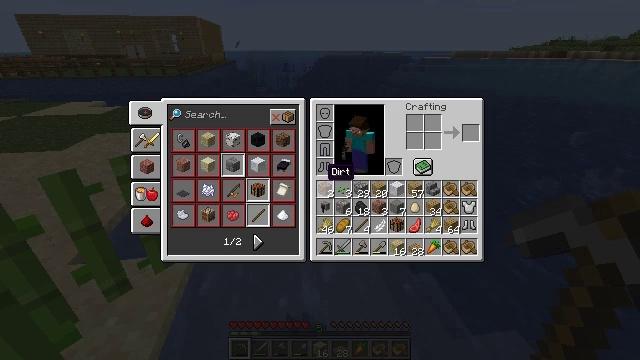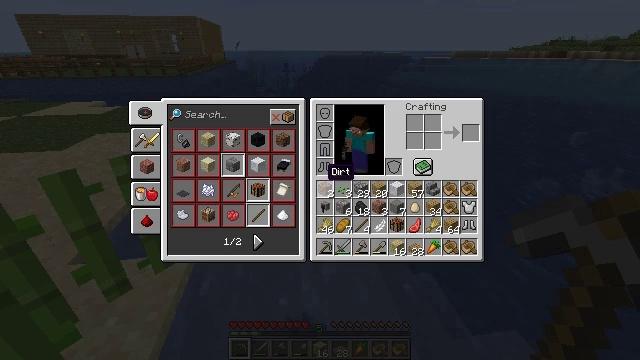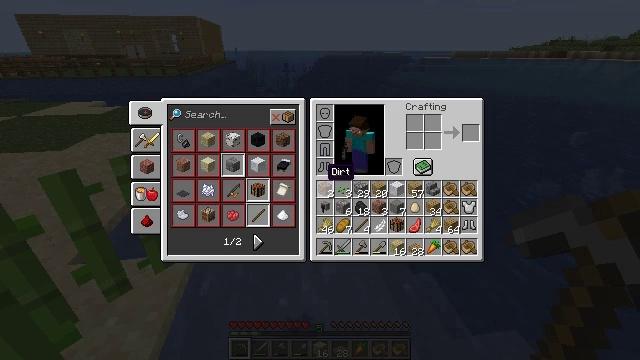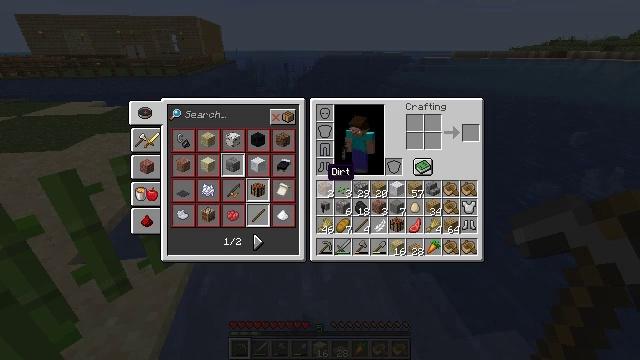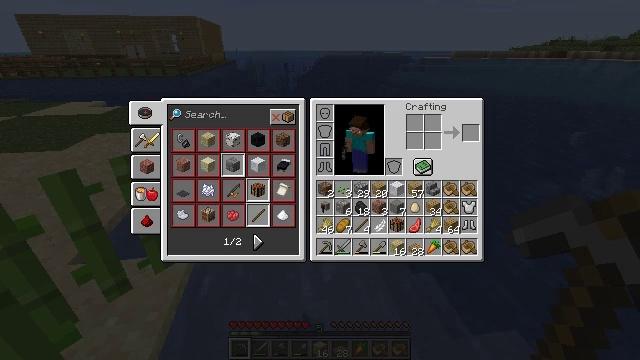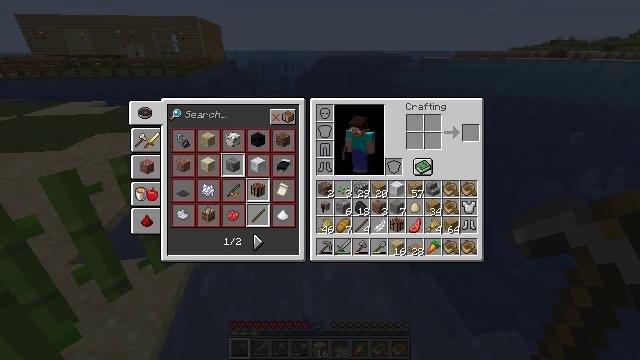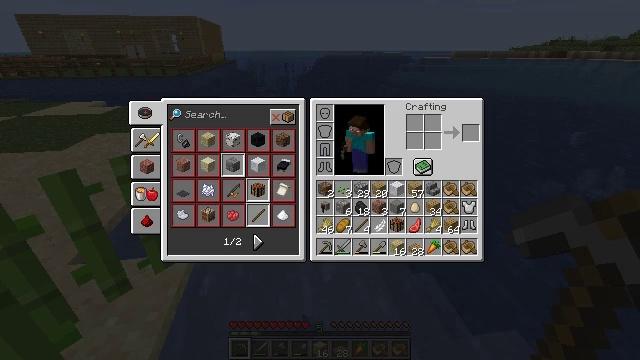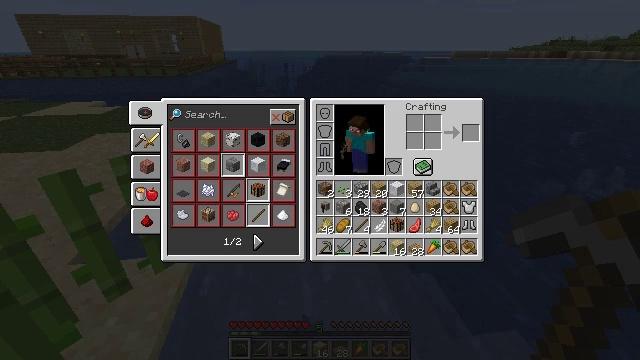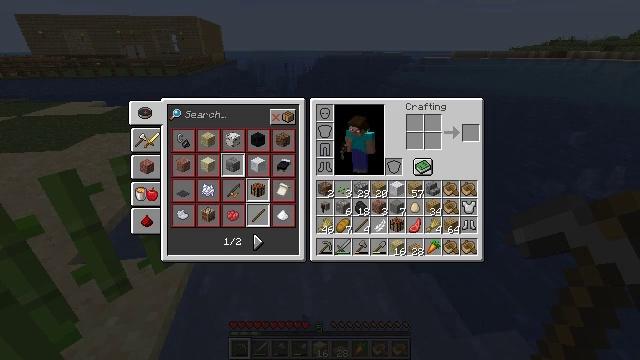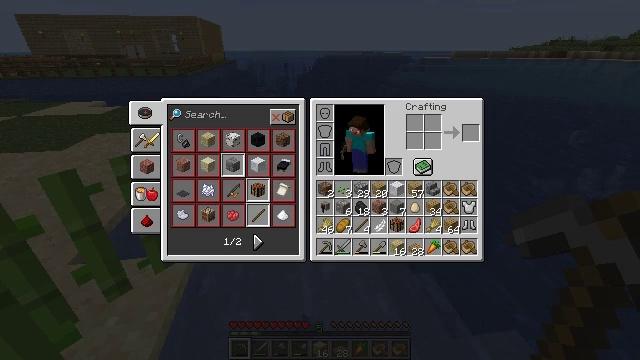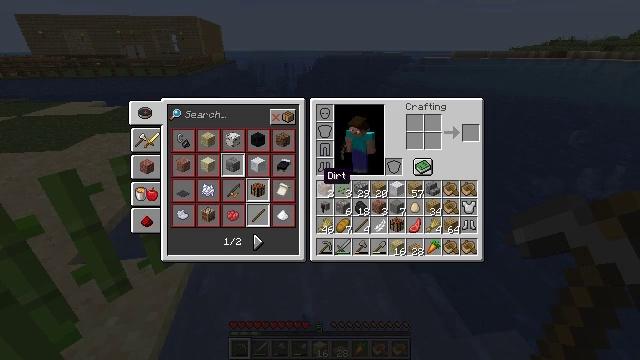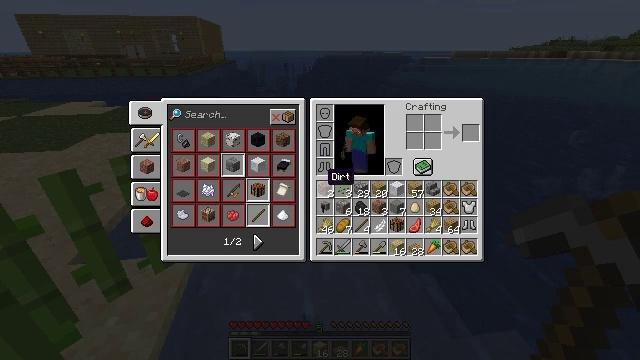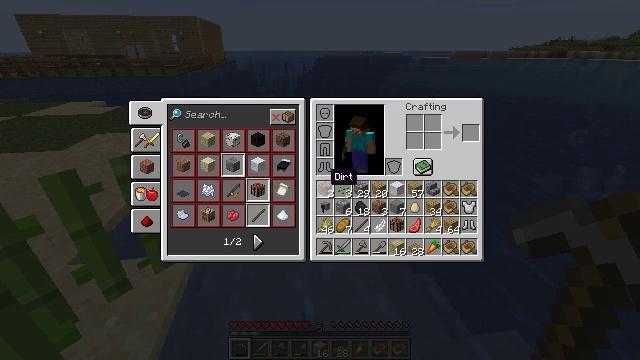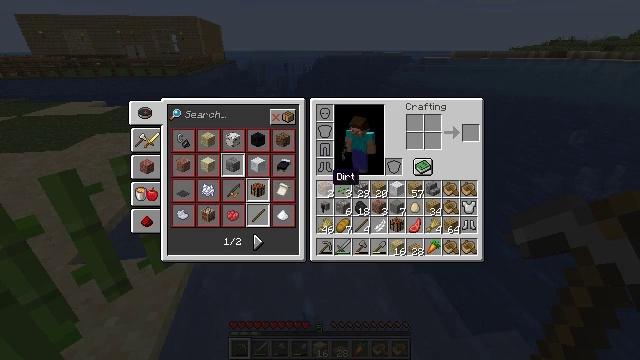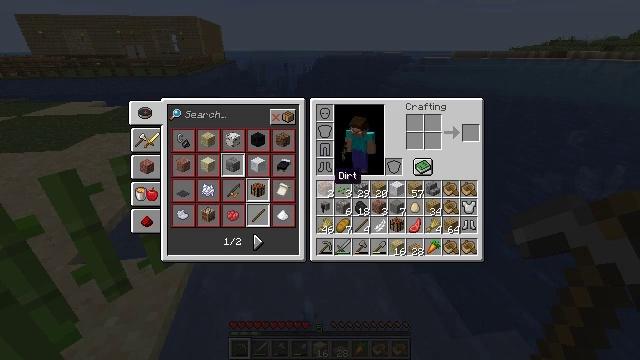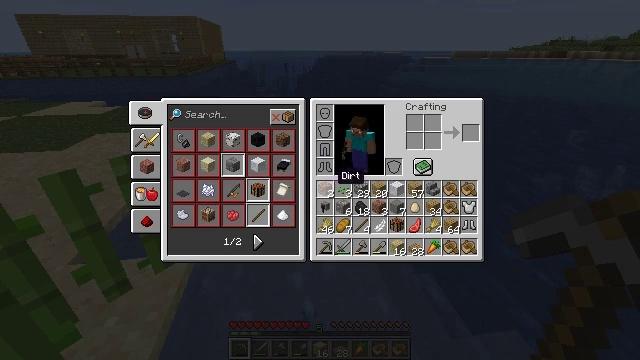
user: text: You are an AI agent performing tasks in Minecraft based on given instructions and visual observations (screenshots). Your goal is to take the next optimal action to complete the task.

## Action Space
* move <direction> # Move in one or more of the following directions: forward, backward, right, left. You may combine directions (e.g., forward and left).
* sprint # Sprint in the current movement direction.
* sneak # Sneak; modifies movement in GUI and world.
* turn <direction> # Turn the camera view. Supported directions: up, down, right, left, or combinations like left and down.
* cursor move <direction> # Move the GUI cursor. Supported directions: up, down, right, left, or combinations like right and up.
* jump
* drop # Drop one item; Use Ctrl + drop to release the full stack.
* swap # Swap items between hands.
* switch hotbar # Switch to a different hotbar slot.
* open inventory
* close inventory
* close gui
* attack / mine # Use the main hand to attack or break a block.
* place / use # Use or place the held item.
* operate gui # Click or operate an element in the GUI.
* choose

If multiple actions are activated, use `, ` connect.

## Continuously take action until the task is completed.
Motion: motion action
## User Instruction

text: Drop a dirt block.
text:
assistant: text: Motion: no_op
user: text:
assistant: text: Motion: no_op
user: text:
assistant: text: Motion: no_op
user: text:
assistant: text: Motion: no_op
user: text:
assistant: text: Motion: cursor move left
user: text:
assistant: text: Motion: no_op
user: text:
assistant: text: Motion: no_op
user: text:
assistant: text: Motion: no_op
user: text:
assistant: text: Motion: no_op
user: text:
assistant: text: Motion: cursor move right
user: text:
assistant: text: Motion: no_op
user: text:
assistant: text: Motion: no_op
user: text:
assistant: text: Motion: no_op
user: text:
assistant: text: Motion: no_op
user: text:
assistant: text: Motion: no_op
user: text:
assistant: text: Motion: no_op
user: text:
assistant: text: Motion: no_op
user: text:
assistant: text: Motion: no_op
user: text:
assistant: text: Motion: no_op
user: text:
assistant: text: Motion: no_op
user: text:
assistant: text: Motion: no_op
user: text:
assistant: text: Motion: no_op
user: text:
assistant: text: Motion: no_op
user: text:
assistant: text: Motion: no_op
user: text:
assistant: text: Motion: no_op
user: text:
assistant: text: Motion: no_op
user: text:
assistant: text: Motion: no_op
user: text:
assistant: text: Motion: no_op
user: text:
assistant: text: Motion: no_op
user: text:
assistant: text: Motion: no_op